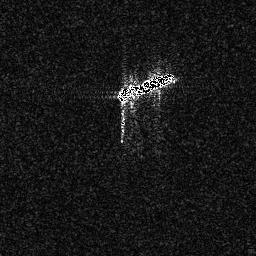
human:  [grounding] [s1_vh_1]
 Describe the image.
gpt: In the satellite image, there is  <ref>1 large ship </ref> <box>[[45, 26, 67, 39, 0]]</box> located at center.